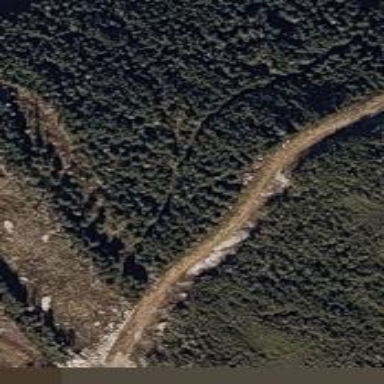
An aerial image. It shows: Coniferous forest area.